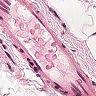
Metastatic tissue present: no